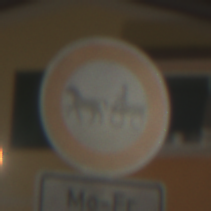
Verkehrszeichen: VerbotGespannfuhrwerke
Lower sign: ZeitangabenMitBeschraenkungAufWochentage2
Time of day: Night
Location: Outdoor (Urban)
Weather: PartlyCloudy
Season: NotSpecified
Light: Artificial